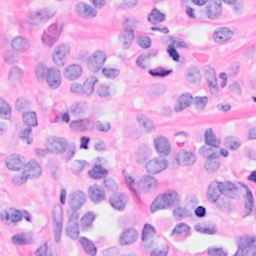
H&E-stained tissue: Breast